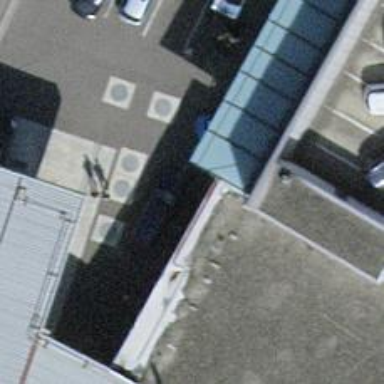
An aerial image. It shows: Charging station.